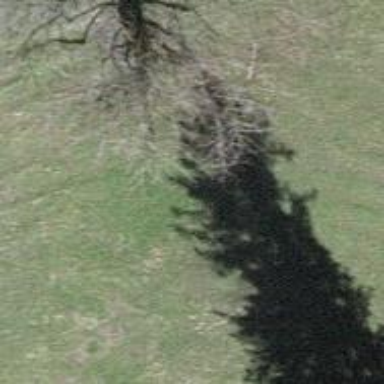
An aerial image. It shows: Urban area featuring tree as natural element.